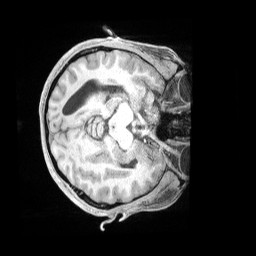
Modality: T1w
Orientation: axial
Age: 35
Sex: female
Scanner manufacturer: siemens
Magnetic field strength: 3 T
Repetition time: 2 s
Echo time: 0.00211 s